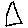
Label: triangle